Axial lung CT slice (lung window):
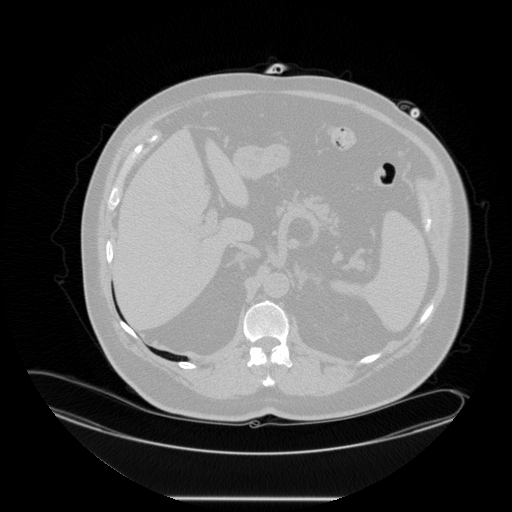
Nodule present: no